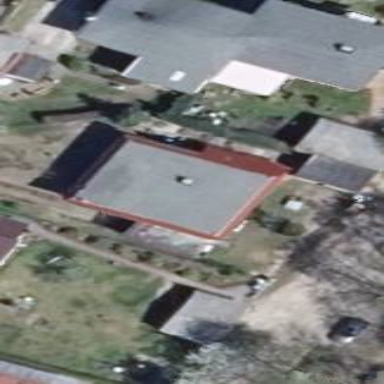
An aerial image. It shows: Building with flat grey roof.